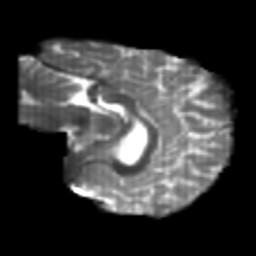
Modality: T2w
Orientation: sagittal
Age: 22
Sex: female
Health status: healthy
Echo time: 0.074 s